Aerial crown-view tile of a tropical tree (Barro Colorado Island, Panama), acquired 20250512:
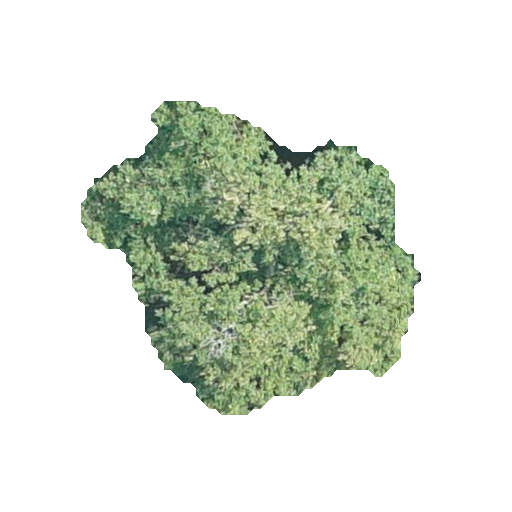
Species: Hieronyma alchorneoides
GBIF accepted scientific name: Hieronyma alchorneoides
Crown area: 101.315 m²